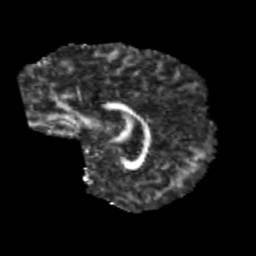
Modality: FA
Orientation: sagittal
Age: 10
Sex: male
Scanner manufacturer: siemens
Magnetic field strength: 3 T
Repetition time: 3.8 s
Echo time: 0.07 s